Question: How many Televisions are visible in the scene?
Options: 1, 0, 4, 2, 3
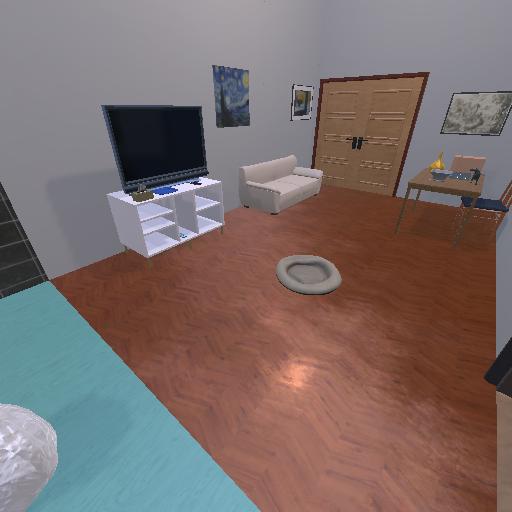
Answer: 1